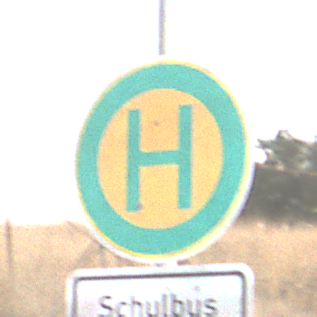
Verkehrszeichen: Haltestelle
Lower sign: ZeitangabenMitBeschraenkungAufWochentage5
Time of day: SunriseSunset
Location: Outdoor (RoadRail)
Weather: PartlyCloudy
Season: NotSpecified
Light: Natural